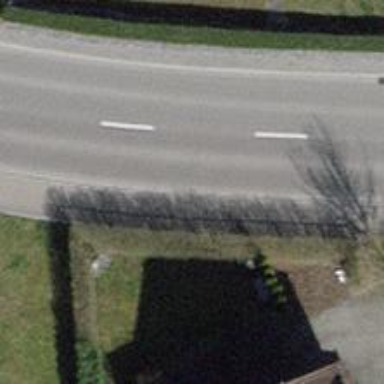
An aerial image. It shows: Secondary road with asphalt surface and sidewalk on the left.